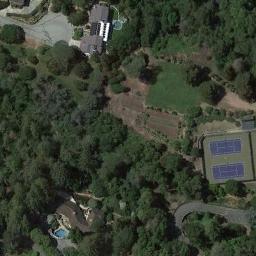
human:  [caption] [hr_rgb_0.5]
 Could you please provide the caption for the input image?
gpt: Many trees are around the tennis court .

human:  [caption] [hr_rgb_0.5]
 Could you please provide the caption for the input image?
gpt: The tennis court is on the right side of the road .

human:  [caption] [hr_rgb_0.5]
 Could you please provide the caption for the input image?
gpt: The tennis court is on the grass next to some trees .

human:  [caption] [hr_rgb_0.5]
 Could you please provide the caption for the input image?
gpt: Tennis court, Buildings surrounded by trees .

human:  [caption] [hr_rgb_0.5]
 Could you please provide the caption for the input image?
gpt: There are many green trees around the tennis court .